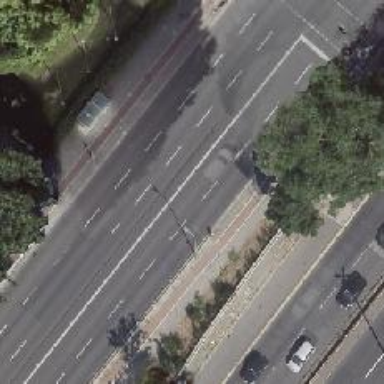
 featuring sidewalks on both sides and cycle track."